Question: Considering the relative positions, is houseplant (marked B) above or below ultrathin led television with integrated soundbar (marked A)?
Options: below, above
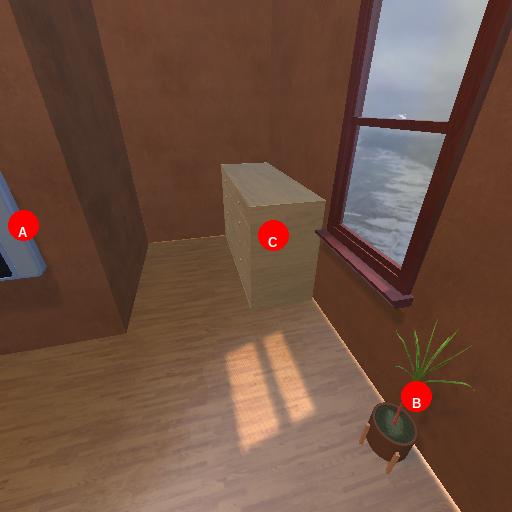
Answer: below